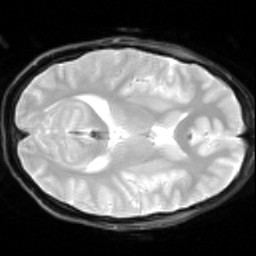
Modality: inplaneT2
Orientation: axial
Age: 23
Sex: female